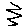
Label: zigzag